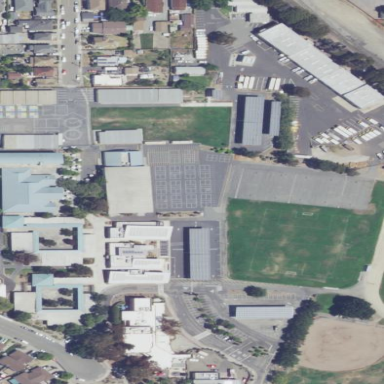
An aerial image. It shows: School.